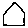
Label: house